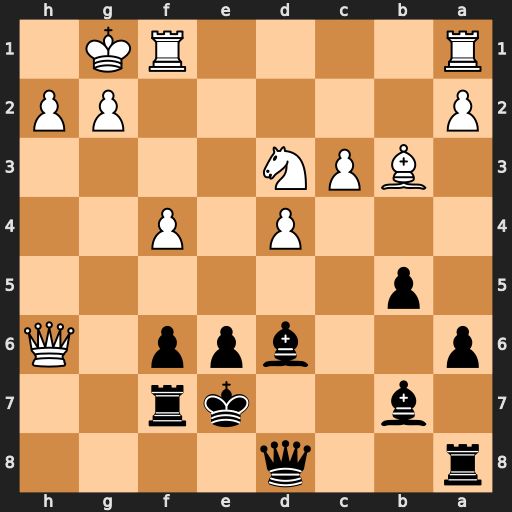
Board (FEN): r2q4/1b2kr2/p2bpp1Q/1p6/3P1P2/1BPN4/P5PP/R4RK1
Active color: b
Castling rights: -
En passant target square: -
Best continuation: Qg8 Qh3 Rh7 Qxe6+ Qxe6 Bxe6 Kxe6